Field crop: maize
Growth stage: 1
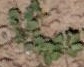
Species: convolvulus